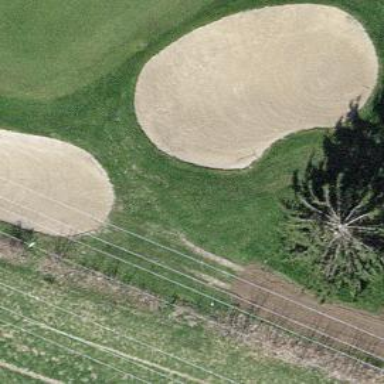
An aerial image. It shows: Golf bunker filled with natural sand.